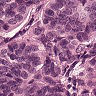
Metastatic tissue present: yes